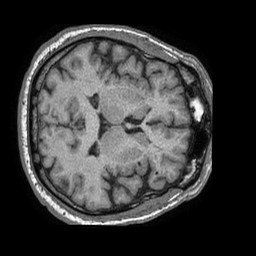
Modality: T1w
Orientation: axial
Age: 73
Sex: male
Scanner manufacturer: philips
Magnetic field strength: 1.5 T
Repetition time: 0.007545 s
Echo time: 0.003425 s